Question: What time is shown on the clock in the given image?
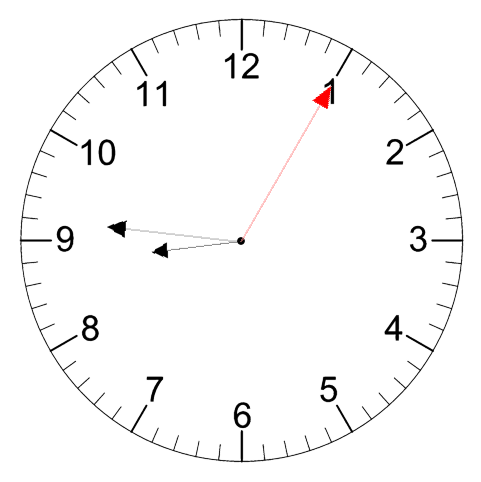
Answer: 08:46:05